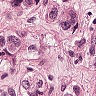
Metastatic tissue present: yes